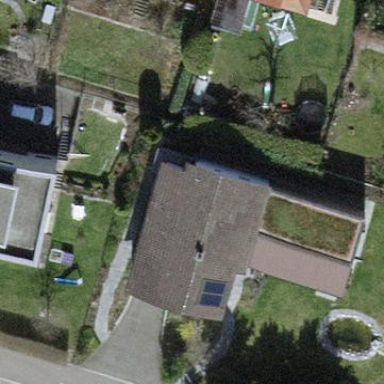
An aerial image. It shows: Building with tile roof.